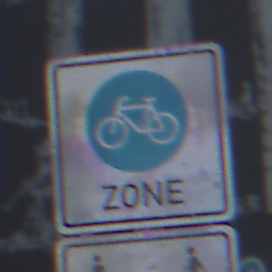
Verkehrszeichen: BeginnFahrradzone
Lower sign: CarsharingfahrzeugeFrei
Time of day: MorningAfternoon
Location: Outdoor (Urban)
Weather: PartlyCloudy
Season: NotSpecified
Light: Natural